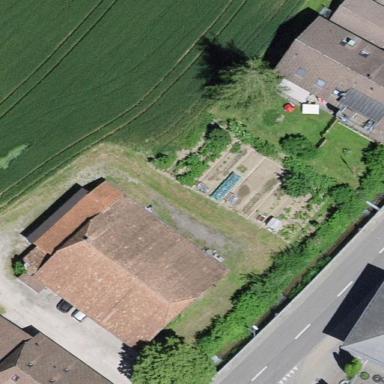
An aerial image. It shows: Rural barn.